Interaction volume radius: 5 \u00c5
Interaction volume height: 20 \u00c5
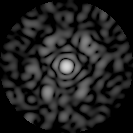
Disorder parameter: 0.6756